Field crop: maize
Growth stage: 1
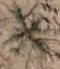
Species: salsola